Interaction volume radius: 5 \u00c5
Interaction volume height: 10 \u00c5
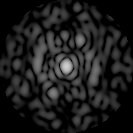
Disorder parameter: 0.8287